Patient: sex M, age 63
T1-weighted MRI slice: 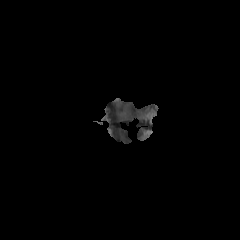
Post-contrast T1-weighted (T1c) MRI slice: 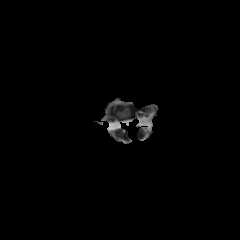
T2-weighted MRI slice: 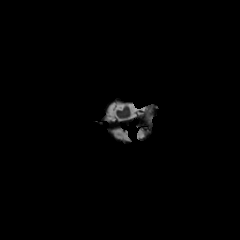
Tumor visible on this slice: no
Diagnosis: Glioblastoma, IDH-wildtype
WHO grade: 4